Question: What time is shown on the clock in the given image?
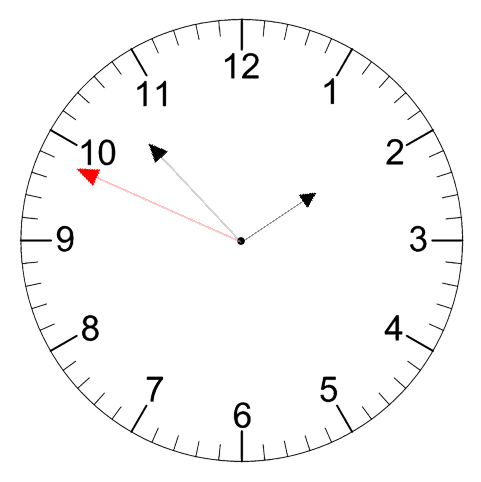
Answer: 01:52:49